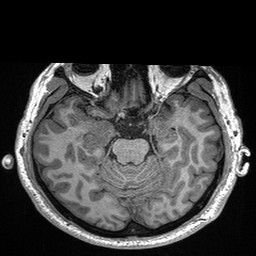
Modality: T1w
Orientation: coronal
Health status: healthy
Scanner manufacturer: siemens
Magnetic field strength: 3 T
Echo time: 0.00298 s